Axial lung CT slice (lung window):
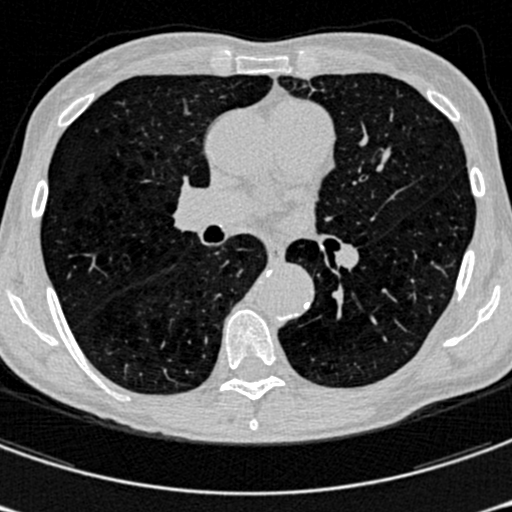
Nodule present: no